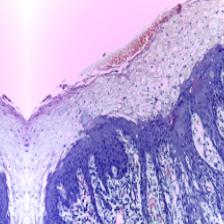
Diagnosis: Normal